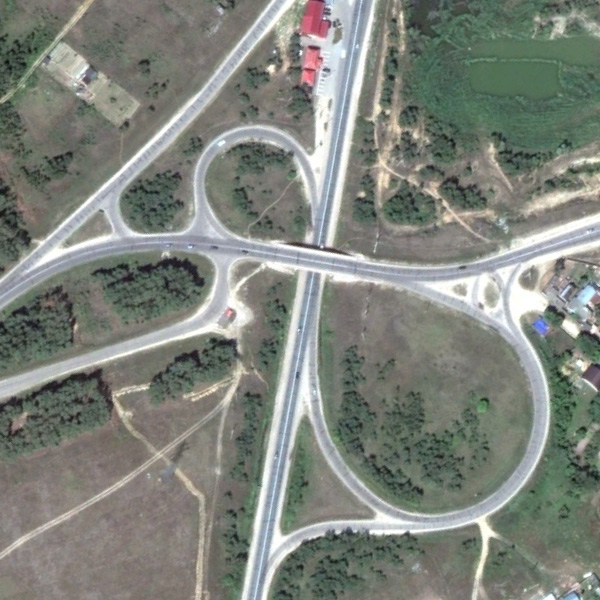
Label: Viaduct